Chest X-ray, PA view. Patient: 70 years old, sex F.
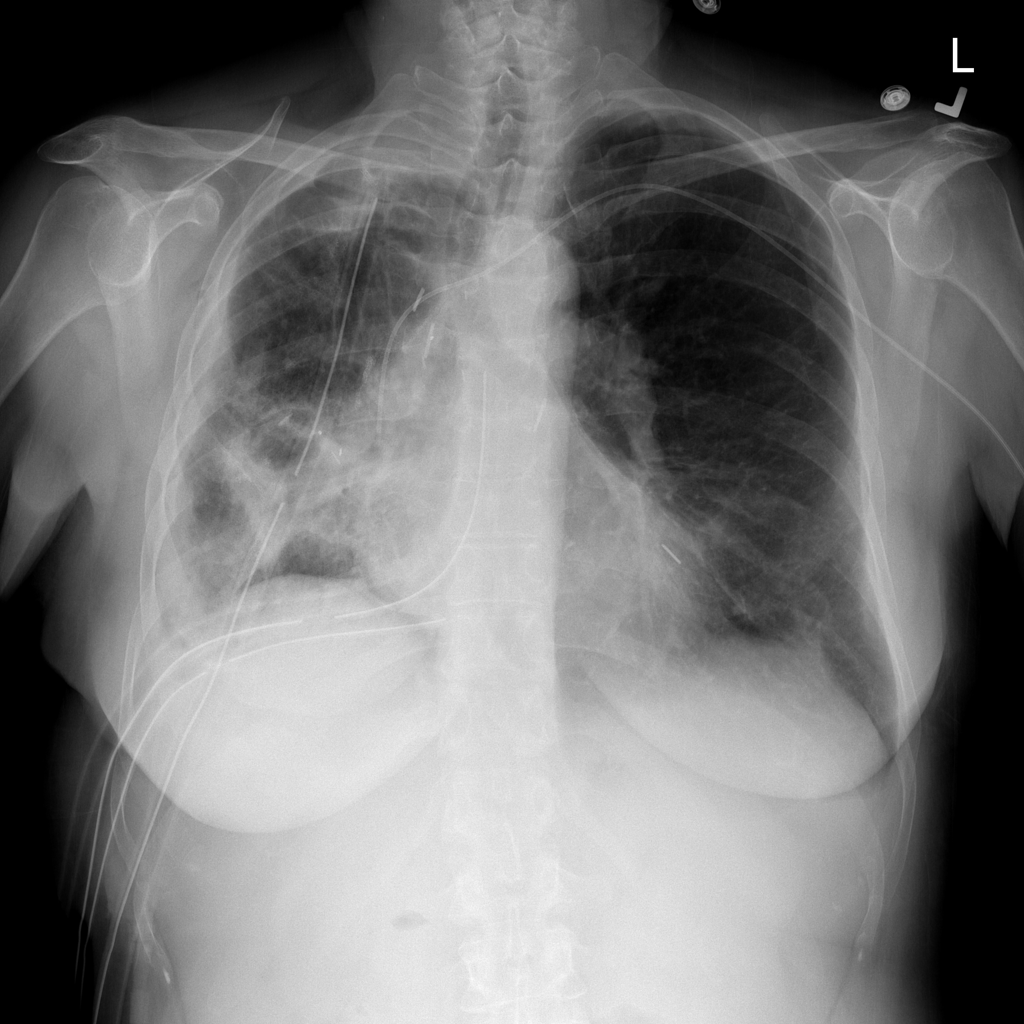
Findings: Pneumothorax